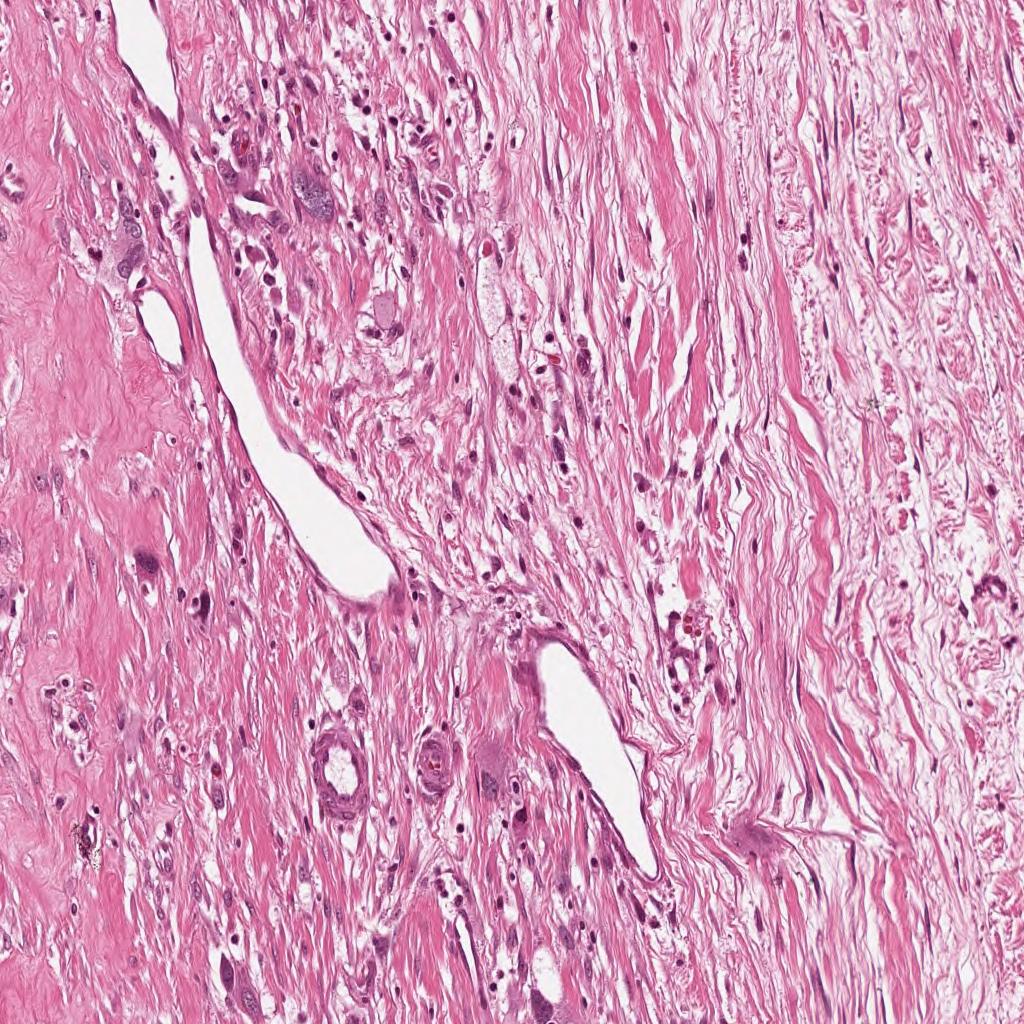
Label: Non-Viable-Tumor